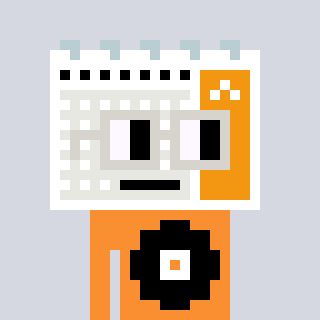
a pixel art character with square light gray glasses, a calendar-shaped head and a orange-colored body on a cool background